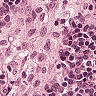
Metastatic tissue present: no